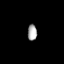
Tissue: prostate
Cell type: T cells
Senescence score: 0.7763
Nuclear area (px): 144
Mean DAPI intensity: 172.25